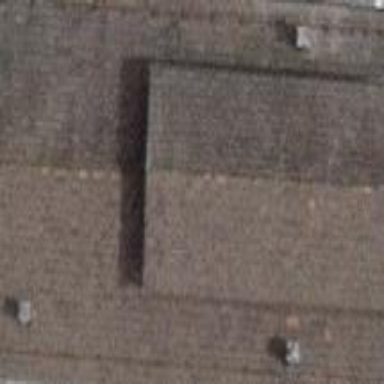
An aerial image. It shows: Transportation building with gabled brown roof.